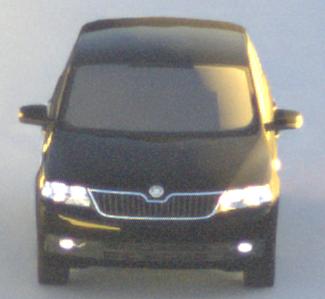
Make: Skoda
Model: Rapid Spaceback 1.2 TSI
Detailed model: Rapid Spaceback
Model produced from: 2013/10
Model produced until: 2015/04
Doors: 5
Color: black
Road condition: dry road
Daytime: sunrise or sunset
Contrast: high contrast